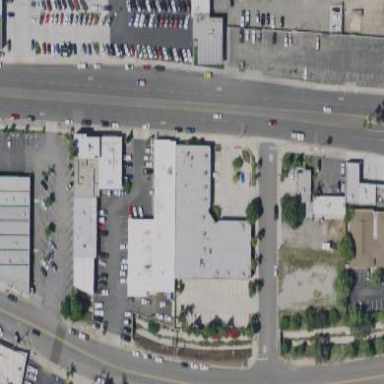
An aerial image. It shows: Commercial area.